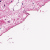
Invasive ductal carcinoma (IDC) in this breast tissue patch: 0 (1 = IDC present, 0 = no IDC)